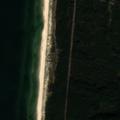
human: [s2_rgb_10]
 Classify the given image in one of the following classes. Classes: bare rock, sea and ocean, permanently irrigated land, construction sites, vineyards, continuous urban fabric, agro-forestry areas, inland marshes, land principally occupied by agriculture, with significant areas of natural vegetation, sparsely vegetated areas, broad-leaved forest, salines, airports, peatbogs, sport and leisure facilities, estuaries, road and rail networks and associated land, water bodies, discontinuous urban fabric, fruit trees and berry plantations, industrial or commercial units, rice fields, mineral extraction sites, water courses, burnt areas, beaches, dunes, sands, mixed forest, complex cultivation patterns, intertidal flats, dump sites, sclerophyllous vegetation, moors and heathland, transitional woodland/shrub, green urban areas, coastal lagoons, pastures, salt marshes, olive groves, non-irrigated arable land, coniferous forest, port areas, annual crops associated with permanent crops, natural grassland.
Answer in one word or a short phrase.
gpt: coniferous forest, beaches, dunes, sands, sea and ocean